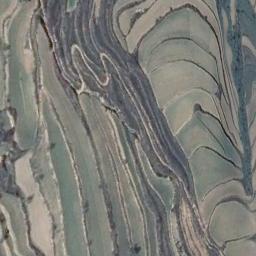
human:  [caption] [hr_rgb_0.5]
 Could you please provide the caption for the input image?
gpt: There is a terrace filled with water .

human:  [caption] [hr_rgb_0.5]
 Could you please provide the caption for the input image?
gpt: There is a winding narrow road next to a large brown and green mixed terraces .

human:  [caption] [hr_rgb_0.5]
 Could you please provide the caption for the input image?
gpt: There are many plants on the terrace .

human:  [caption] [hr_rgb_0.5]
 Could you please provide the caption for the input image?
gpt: There are bare and green terrace .

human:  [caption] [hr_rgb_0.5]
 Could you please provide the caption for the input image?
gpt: There are many green terraces arranged neatly .